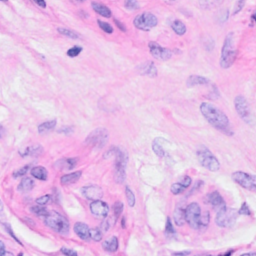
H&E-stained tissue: Breast